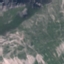
Land use / land cover: HerbaceousVegetation